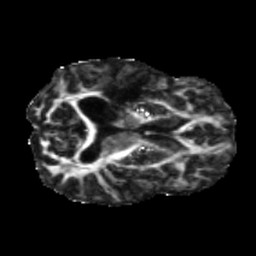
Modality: FA
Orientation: axial
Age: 49
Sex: male
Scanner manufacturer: siemens
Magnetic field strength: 3 T
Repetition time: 5.47 s
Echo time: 0.0854 s